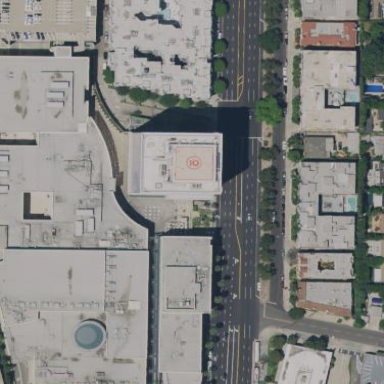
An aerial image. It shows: Retail building that serves as mall.